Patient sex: M
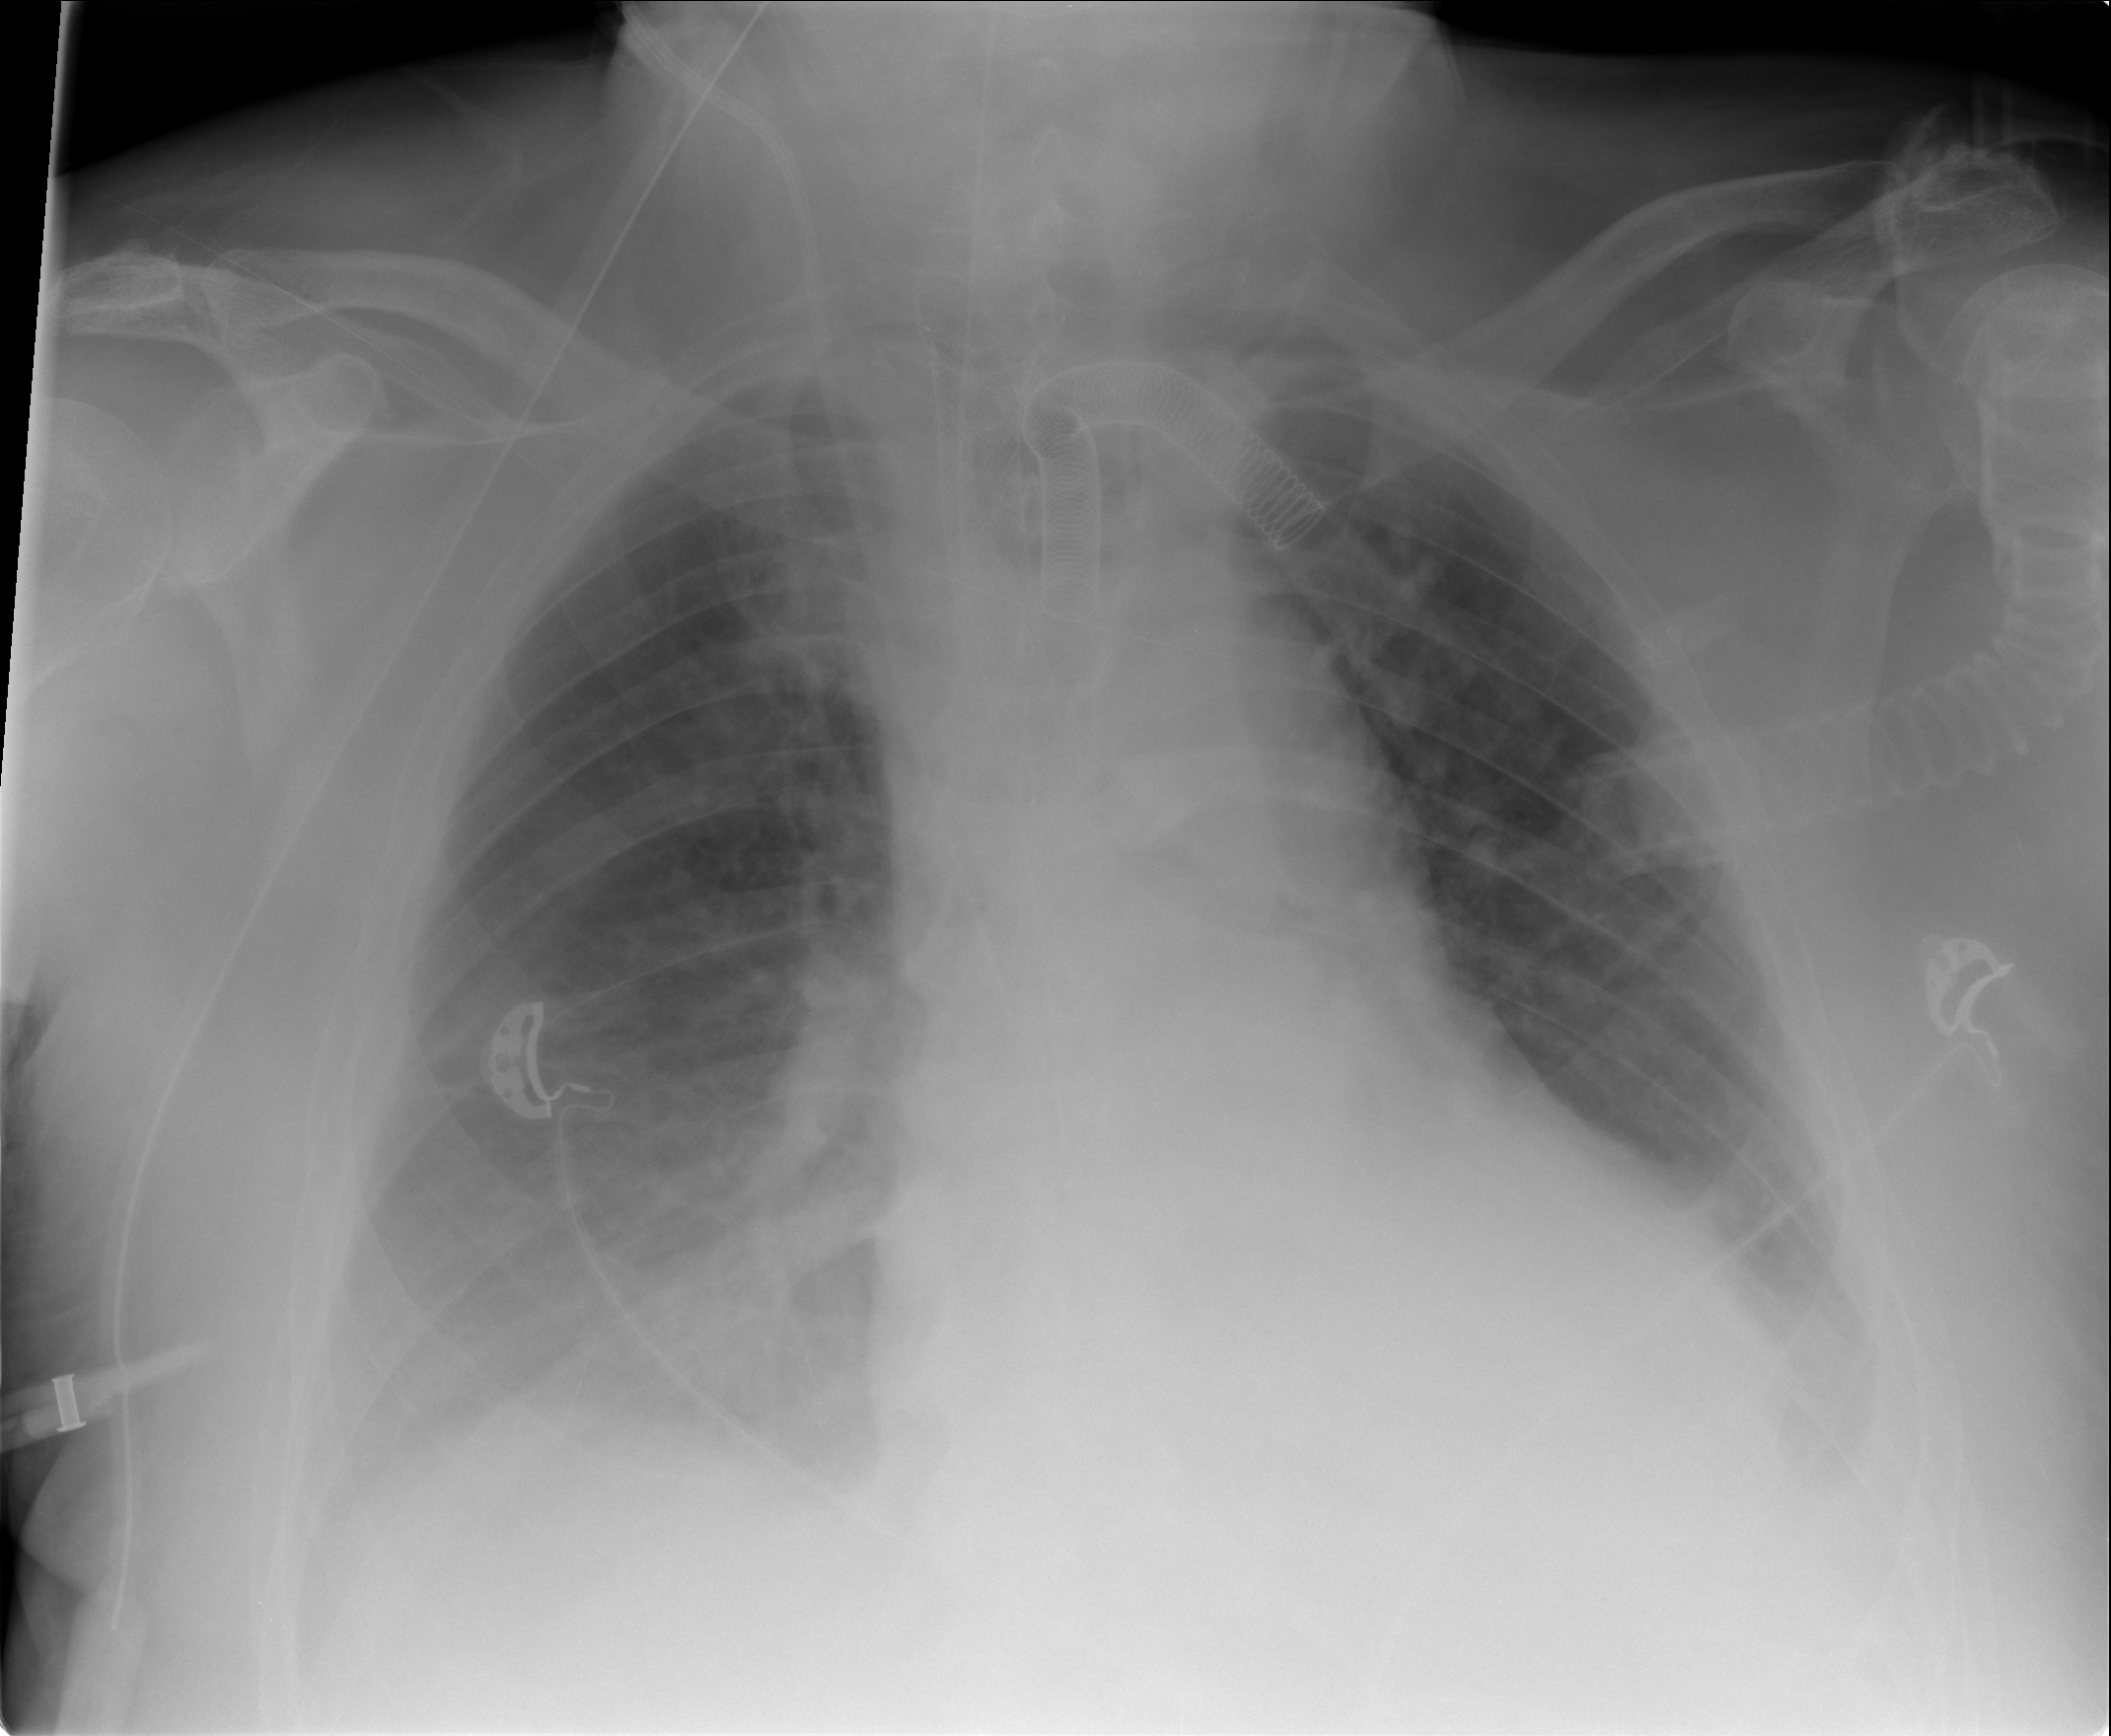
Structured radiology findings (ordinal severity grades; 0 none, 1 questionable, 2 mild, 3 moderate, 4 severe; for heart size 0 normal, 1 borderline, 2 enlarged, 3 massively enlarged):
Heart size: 2
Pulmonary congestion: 3
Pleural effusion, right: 2
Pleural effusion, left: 1
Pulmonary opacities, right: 2
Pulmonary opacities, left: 2
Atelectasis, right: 3
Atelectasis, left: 2